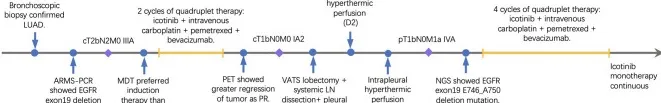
The timeline showing the relevant data of treatment.
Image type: chart (chart)